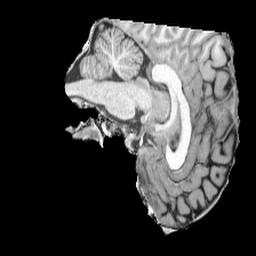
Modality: UNIT1
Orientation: sagittal